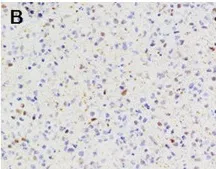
INSM1.
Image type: pathology (immunostaining)